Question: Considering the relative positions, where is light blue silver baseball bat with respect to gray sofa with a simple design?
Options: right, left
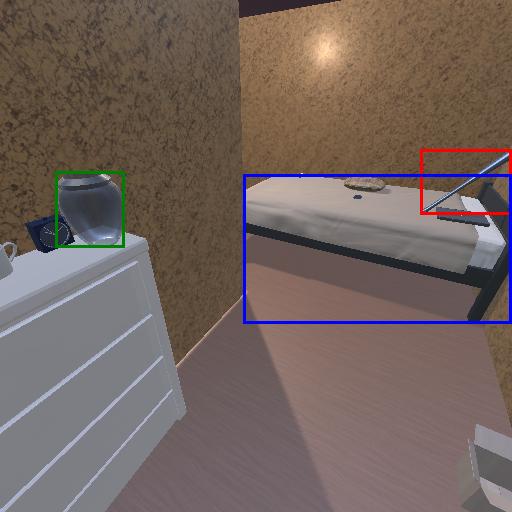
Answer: right